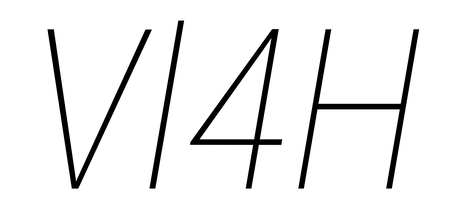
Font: Roboto-Italic_Condensed_Thin_Italic